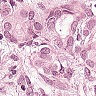
Metastatic tissue present: yes